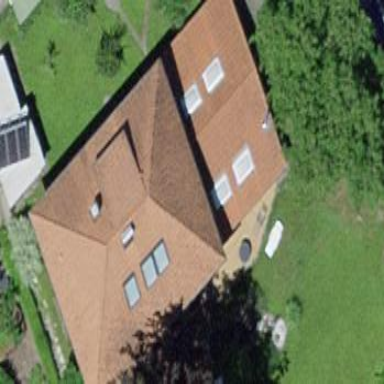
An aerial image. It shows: Detached building with hipped roof.